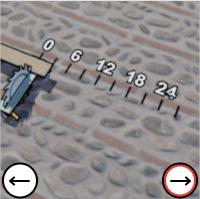
Task: length
Answer: 3
First scale value: 6.0